Field crop: tomato
Growth stage: 1
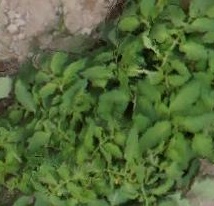
Species: tomato